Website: macys
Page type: billing-address
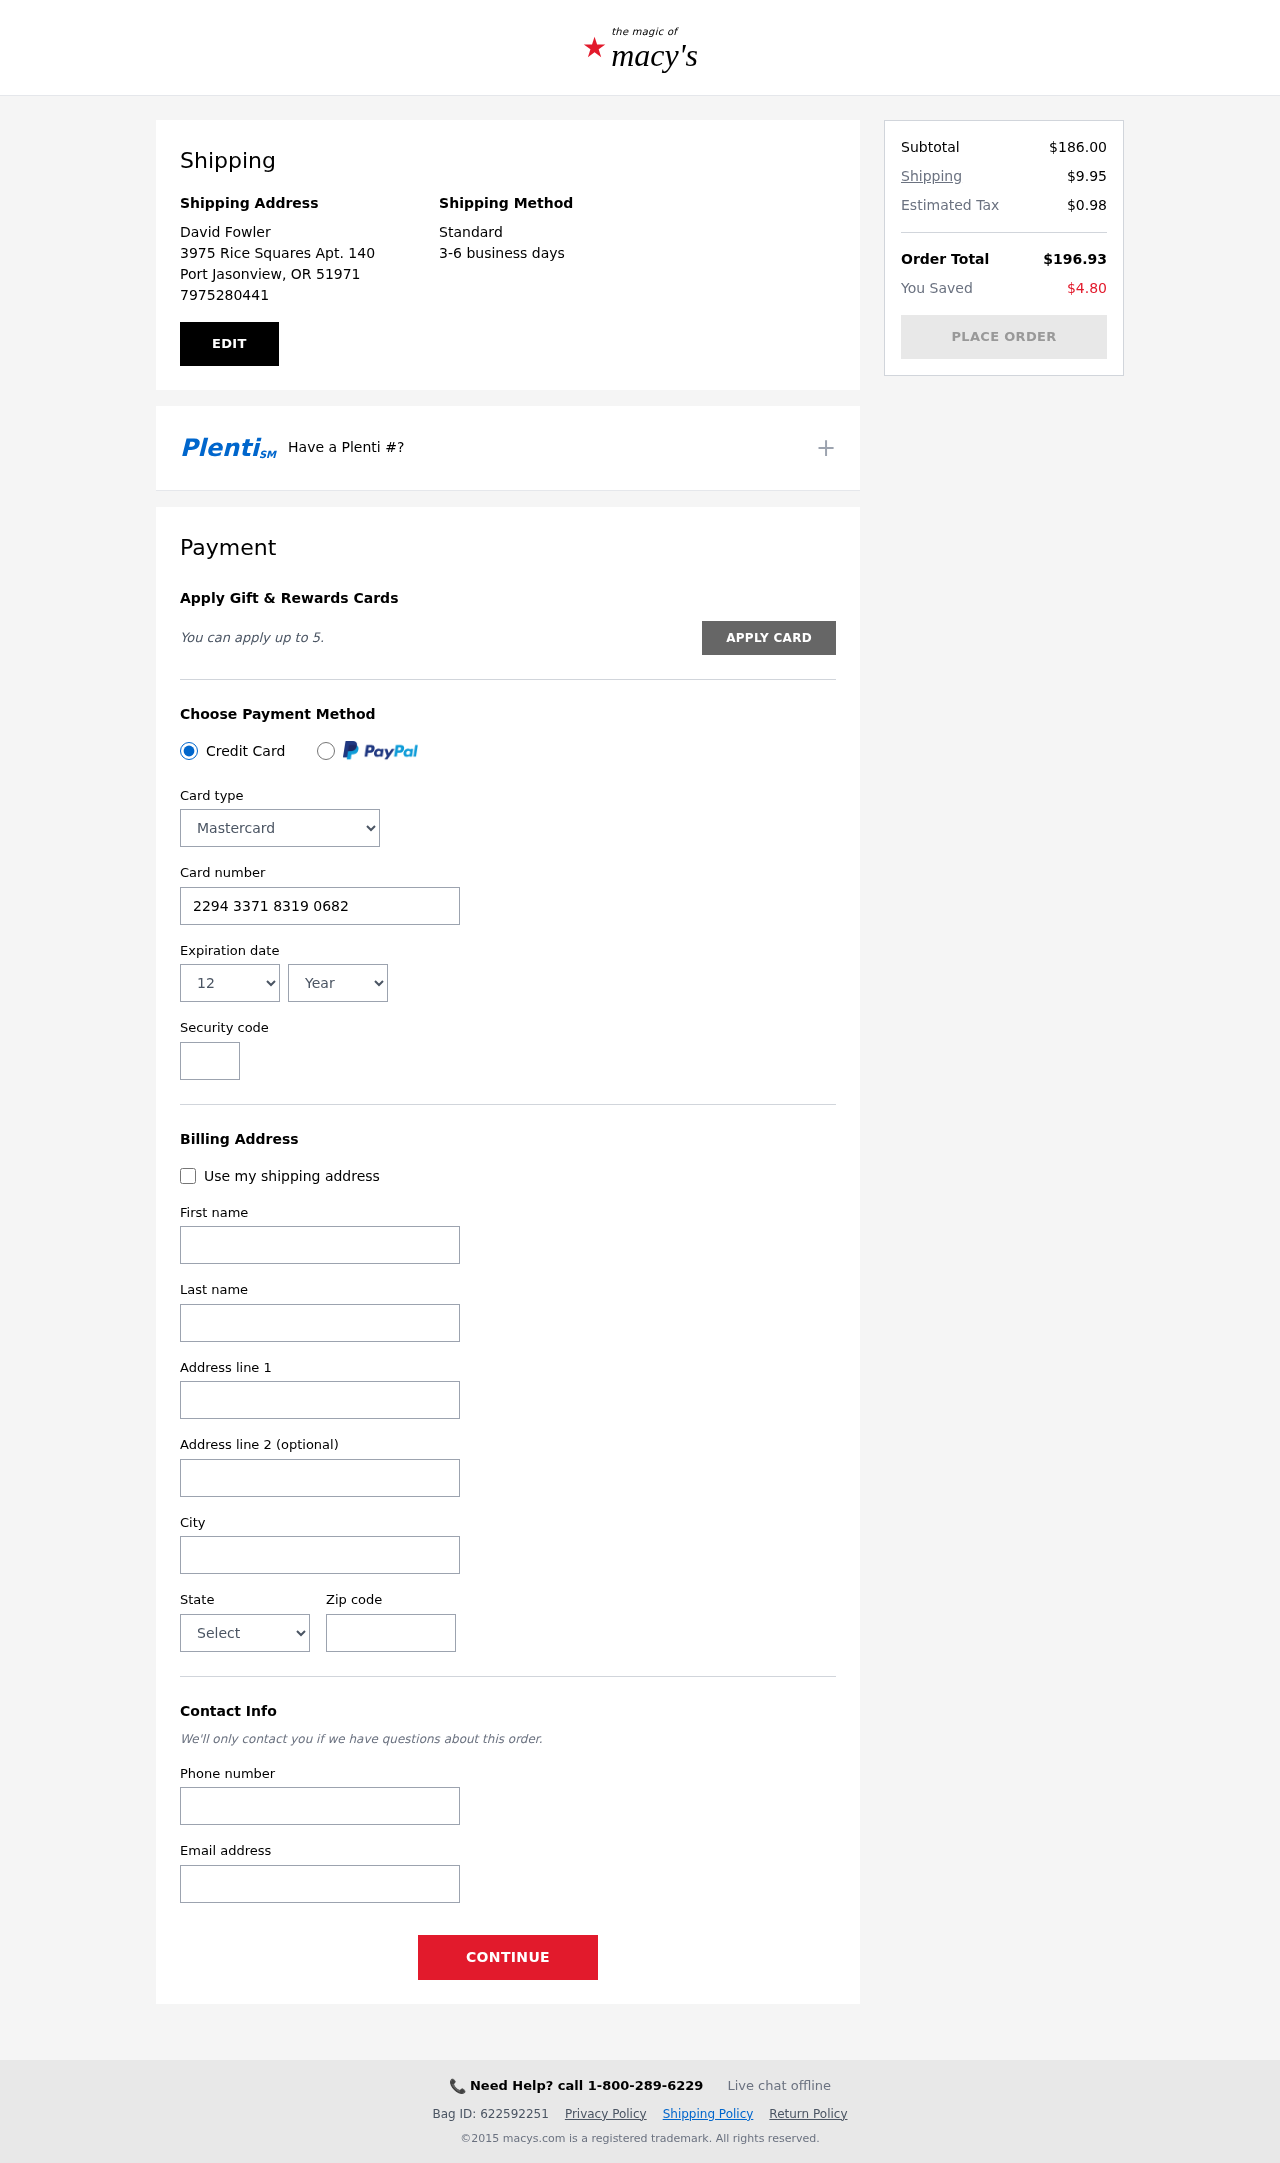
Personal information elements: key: PII_CARD_CVV
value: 087
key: PII_CARD_EXPIRY_MONTH
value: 12
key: PII_CARD_EXPIRY_YEAR
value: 30
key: PII_CARD_NUMBER
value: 2294 3371 8319 0682
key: PII_CARD_TYPE
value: Mastercard
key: PII_CITY
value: Port Jasonview
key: PII_CITY_STATE_ZIP
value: Port Jasonview, OR 51971
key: PII_EMAIL
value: dfowler@yahoo.com
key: PII_FIRSTNAME
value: David
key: PII_FULLNAME
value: David Fowler
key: PII_LASTNAME
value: Fowler
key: PII_PHONE
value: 7975280441
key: PII_POSTCODE
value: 51971
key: PII_STATE
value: Oregon
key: PII_STREET
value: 3975 Rice Squares Apt. 140
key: PII_STREET2
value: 6735 Ward Walk
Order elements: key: ORDER_SUBTOTAL
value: $186.00
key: ORDER_SHIPPING_COST
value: $9.95
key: ORDER_TAX
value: $0.98
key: ORDER_TOTAL
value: $196.93
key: ORDER_SAVINGS
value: $4.80